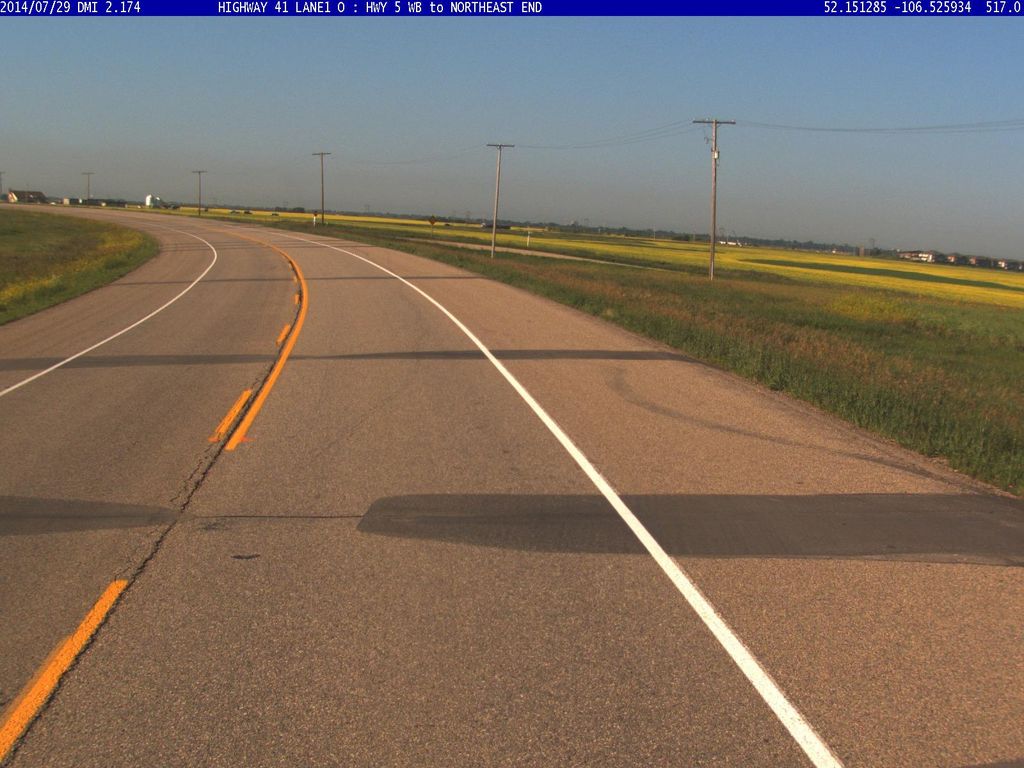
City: saskatoon